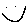
Label: smiley face